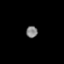
Tissue: skin
Cell type: Epithelial cells
Senescence score: 0.2504
Nuclear area (px): 131
Mean DAPI intensity: 128.206